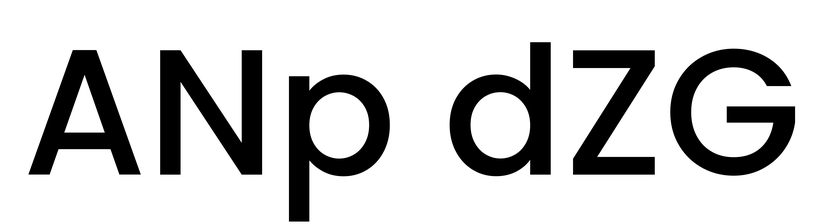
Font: Poppins-Medium